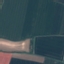
Label: AnnualCrop